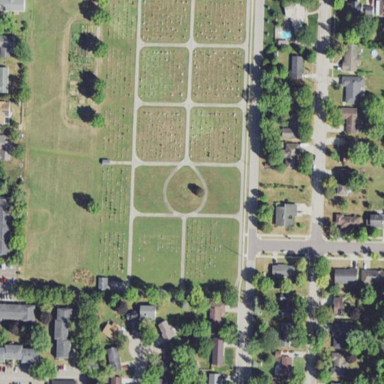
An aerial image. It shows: Cemetery.